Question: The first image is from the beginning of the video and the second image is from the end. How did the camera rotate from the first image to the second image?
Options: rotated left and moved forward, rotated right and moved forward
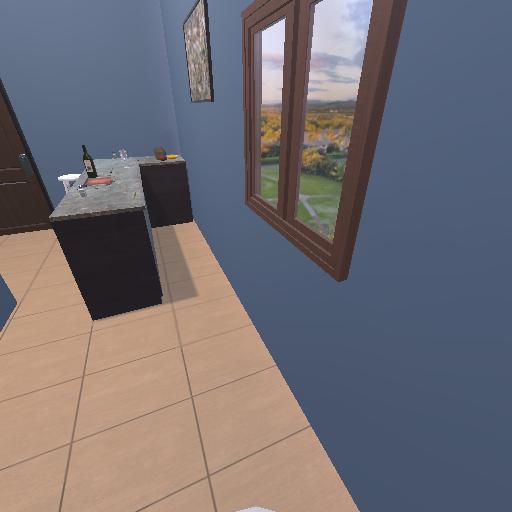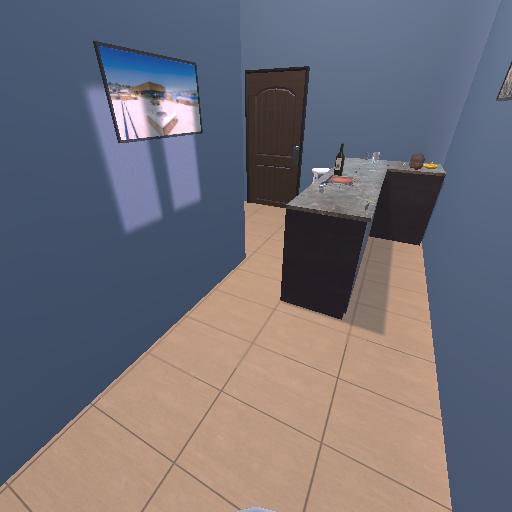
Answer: rotated left and moved forward